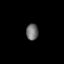
Tissue: prostate
Cell type: T cells
Senescence score: 0.3415
Nuclear area (px): 192
Mean DAPI intensity: 113.885